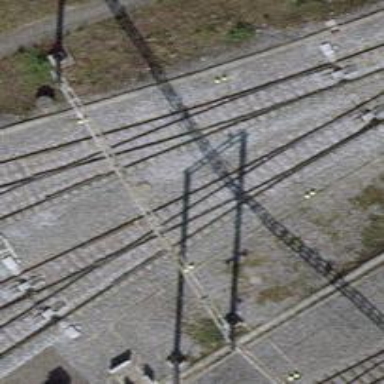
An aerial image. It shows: Rail yard with electrified rails and single track.